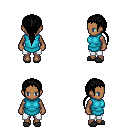
a pixel art fantasy rpg character, female body template, human, dark skin, teal tunic, white pants, black ponytail hairstyle, gray slippers, four views (front, back, left, right), 2x2 character sprite sheet, small pixel art, hard edges, no anti-aliasing